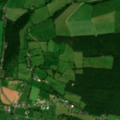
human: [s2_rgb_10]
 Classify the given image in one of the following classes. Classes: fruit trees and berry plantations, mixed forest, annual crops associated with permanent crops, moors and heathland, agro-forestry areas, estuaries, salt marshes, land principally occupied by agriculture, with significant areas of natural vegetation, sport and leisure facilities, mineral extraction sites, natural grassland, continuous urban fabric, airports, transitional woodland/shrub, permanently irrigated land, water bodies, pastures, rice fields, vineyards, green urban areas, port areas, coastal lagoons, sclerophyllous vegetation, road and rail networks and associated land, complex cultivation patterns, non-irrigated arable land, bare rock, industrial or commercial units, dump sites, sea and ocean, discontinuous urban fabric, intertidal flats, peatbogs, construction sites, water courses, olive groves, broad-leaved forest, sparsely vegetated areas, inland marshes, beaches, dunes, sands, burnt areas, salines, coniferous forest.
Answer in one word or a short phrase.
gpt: pastures, land principally occupied by agriculture, with significant areas of natural vegetation, coniferous forest